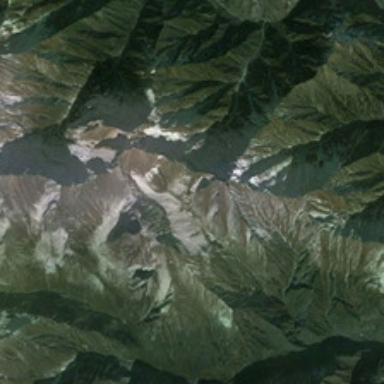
There is snow on the ridge .